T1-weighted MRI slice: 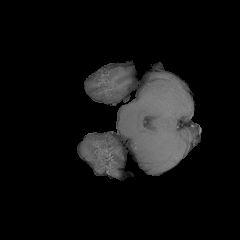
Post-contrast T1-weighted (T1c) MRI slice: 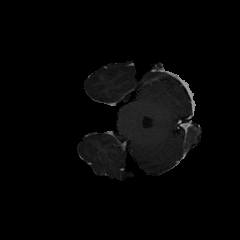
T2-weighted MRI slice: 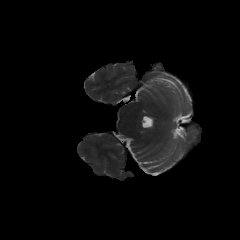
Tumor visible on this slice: no